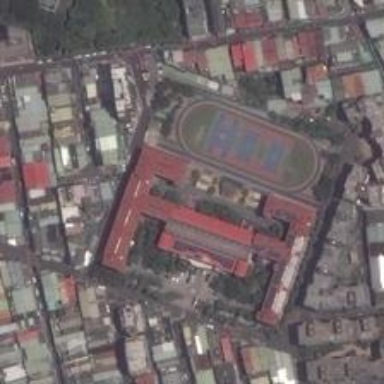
The standard playground and the red buildings aside make up this square .